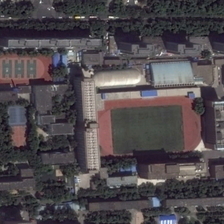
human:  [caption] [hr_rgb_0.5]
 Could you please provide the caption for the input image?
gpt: many buildings and green trees are around a playground in a school .

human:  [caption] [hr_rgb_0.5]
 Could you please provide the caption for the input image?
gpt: many buildings and green trees are around a playground in a school .

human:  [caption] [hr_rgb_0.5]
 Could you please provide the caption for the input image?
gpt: many buildings and green trees are around a playground in a school .

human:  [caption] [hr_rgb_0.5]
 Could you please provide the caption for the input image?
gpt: many buildings and green trees are around a playground in a school .

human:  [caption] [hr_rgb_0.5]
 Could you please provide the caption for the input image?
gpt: many buildings and green trees are around a playground in a school .